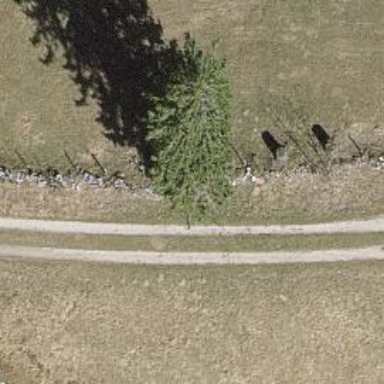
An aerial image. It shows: Wall barrier.